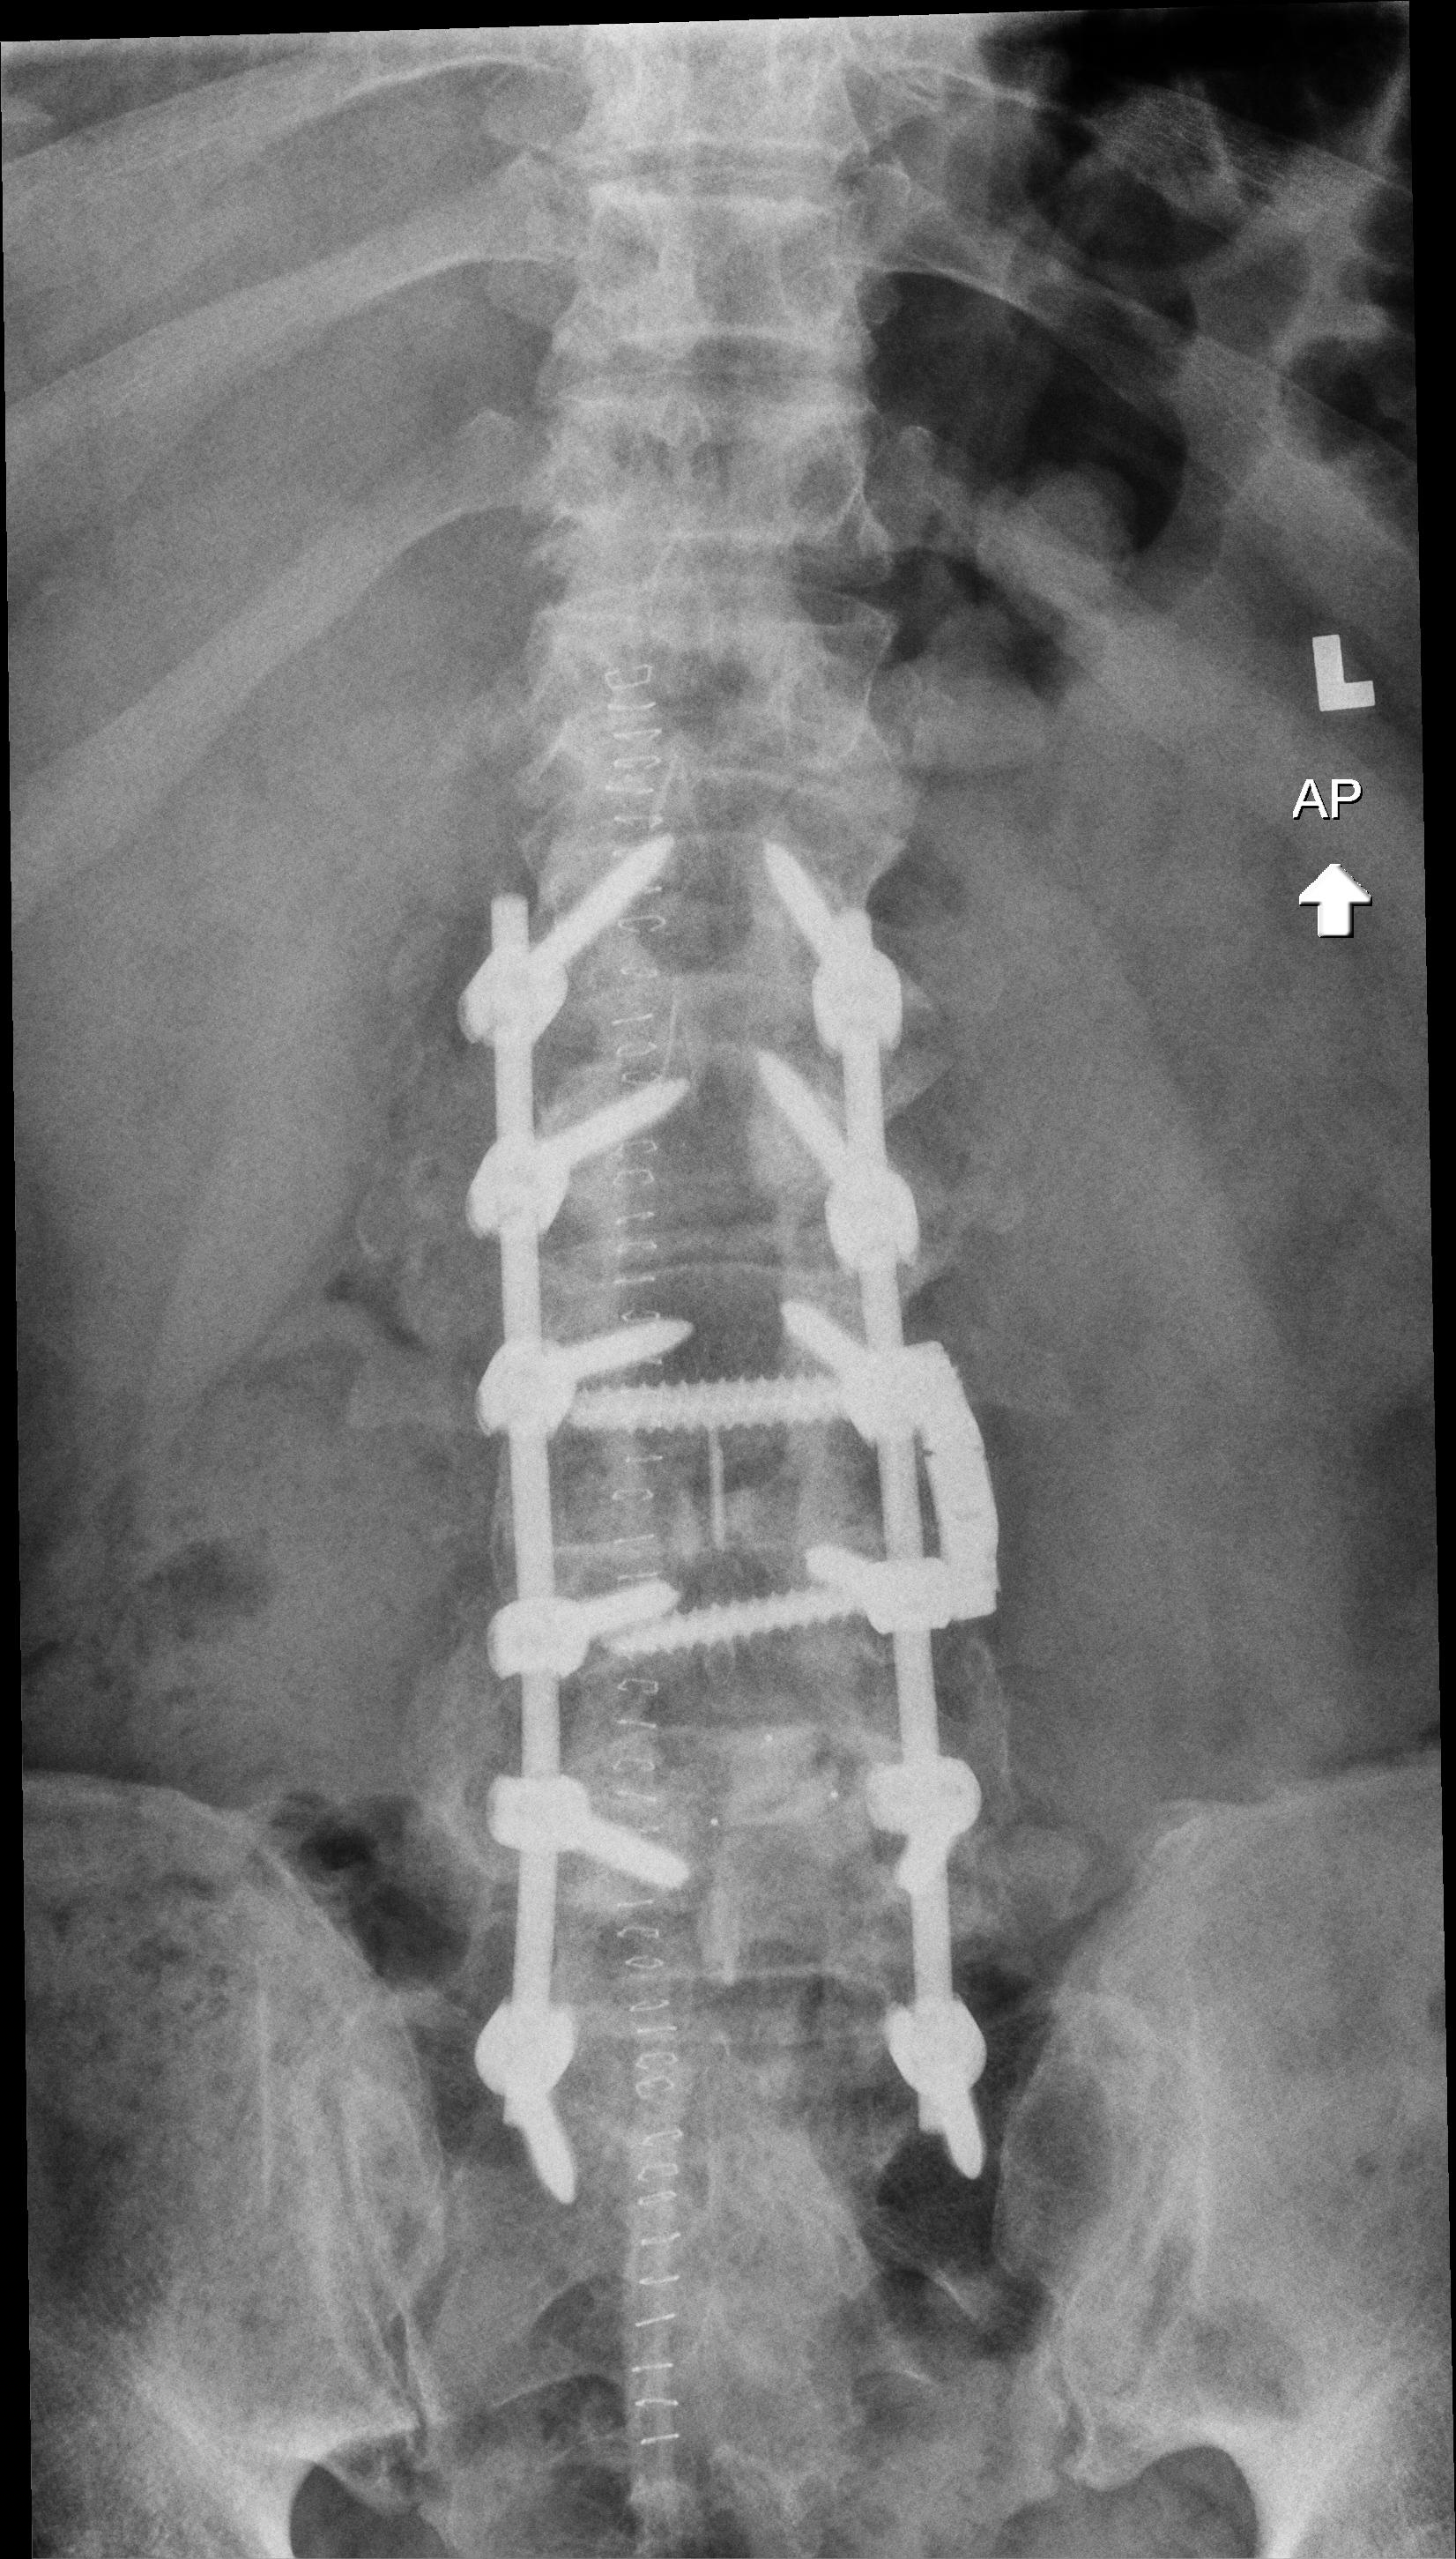
View: AP
Implant manufacturer: nuvasive reline